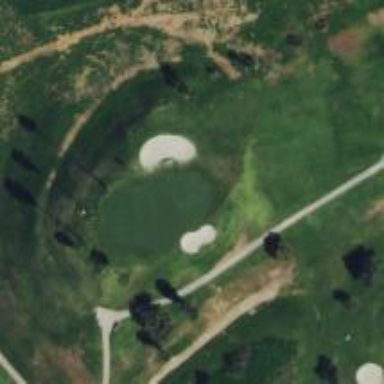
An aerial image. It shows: View of golf hole.